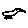
Label: bird